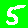
Digit: 5